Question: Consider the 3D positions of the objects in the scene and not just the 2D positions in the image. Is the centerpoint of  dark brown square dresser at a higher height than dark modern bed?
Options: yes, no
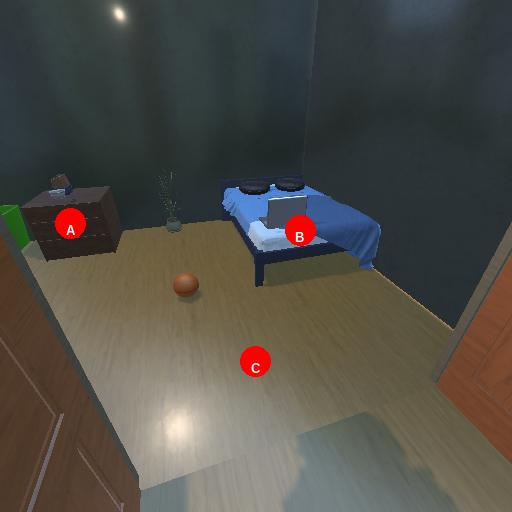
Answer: yes